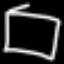
Label: square